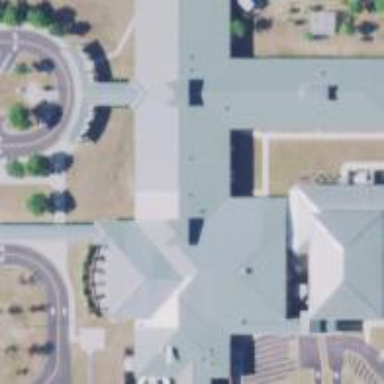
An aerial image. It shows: School building.